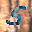
Label: 5